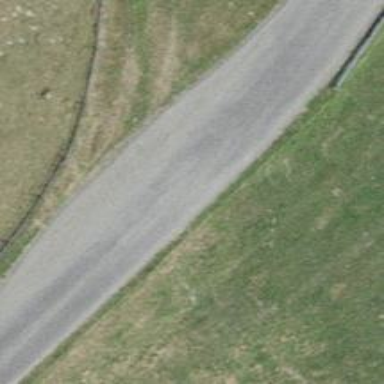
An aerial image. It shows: Passing place on the road.